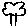
Label: tree